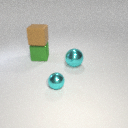
large cyan metal sphere to the right of small cyan metal sphere